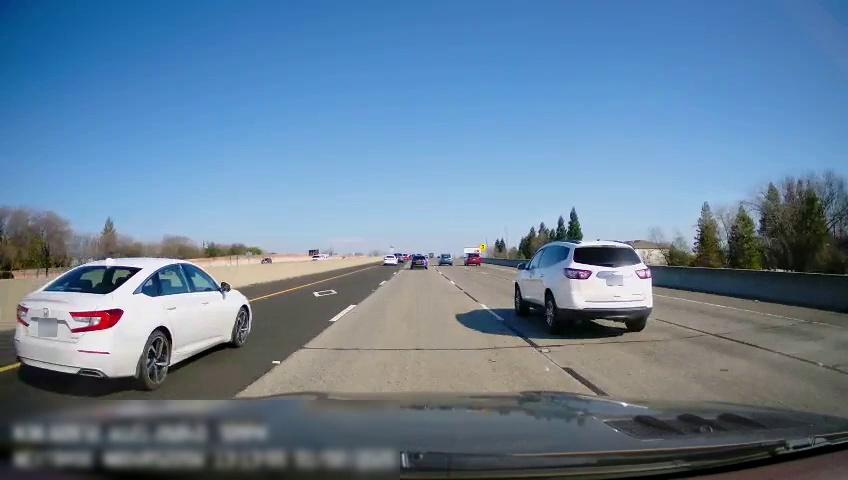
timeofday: Day
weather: Sunny
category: Vehicles | Car
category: Vehicles | Car
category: Vehicles | SUV
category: Drivable Space
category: Vehicles | Van
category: Vehicles | SUV
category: Vehicles | SUV
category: Vehicles | SUV
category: Vehicles | Car
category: Vehicles | Car
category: Vehicles | Car
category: Lanes | Alternate Lane
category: Lanes | Current Lane
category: Lanes | Current Lane
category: Lanes | Alternate Lane